Question: I am struggling to figure out how to get 2 R Shiny widgets to update each other. For example, a slider widget that can update a text box widget, and visa versa, where the end user can choose to use either widget.
This question is similar, but has no answer, so I am giving what is (hopefully) a simpler example.
<URL>. If this question is answered elsewhere, I have been unable to find such an answer.
I would like to know if I can move slider1 to move slider2 and slider2 to move slider1. Right now I only can do the first part (I can move slider1 to move slider2). If I can do this, I am thinking I could make widget 1 a slider, and widget 2 a numerical input, with much the same code.
The below example was modified from <URL> and it is as minimal an example as I could make. It was also the only app I could find that came close to what I was looking for, although I realize a very different approach may needed...
## Server.R Code
'''
shinyServer(
function(input, output, clientData, session) {
#### one way interaction between slider 1 and 2 ####
observe({![enter image description here][1]
c_label <- input$control_label
c_num <- input$control_num # <- input$inSlider
# Slider input =============================================
updateSliderInput(session, "inSlider",
label = paste("Slider2", c_label),
value = c_num)
updateSliderInput(session, "control_num",
label = paste("Slider1", c_label),
value = c_num)
})
})
'''
## Ui.r Code
'''
shinyUI(fluidPage(
titlePanel("One Way Reactive Slider"),
fluidRow(
column(3,
wellPanel(
h4("Slider Inputs"),
sliderInput("control_num",
"This controls values:",
min = 1, max = 20, value = 15),
sliderInput("inSlider", "Slider input:",
min = 1, max = 20, value = 15)
))
)
))
'''

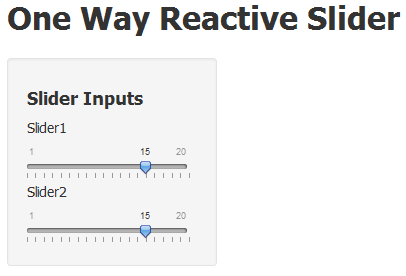
Answer: The trick is to create a dynamic UI. In this way, you can update a slider-drawing expression on changes in the other UI elements and rebuild a slider widget using a different default value:
'''
shinyServer(
function(input, output, clientData, session) {
output$slider1 <- renderUI({
slider2.value <- input$inSlider
default.slider1 <- if (is.null(slider2.value)) 15 else slider2.value
sliderInput("control_num",
"This controls values:",
min = 1, max = 20, value = default.slider1)
})
output$slider2 <- renderUI({
slider1.value <- input$control_num
default.slider2 <- if (is.null(slider1.value)) 15 else slider1.value
sliderInput("inSlider", "Slider input:",
min = 1, max = 20, value = default.slider2)
})
})
'''
'''
shinyUI(fluidPage(
titlePanel("One Way Reactive Slider"),
fluidRow(
column(3,
wellPanel(
h4("Slider Inputs"),
uiOutput('slider1'),
uiOutput('slider2')
))
)
))
'''